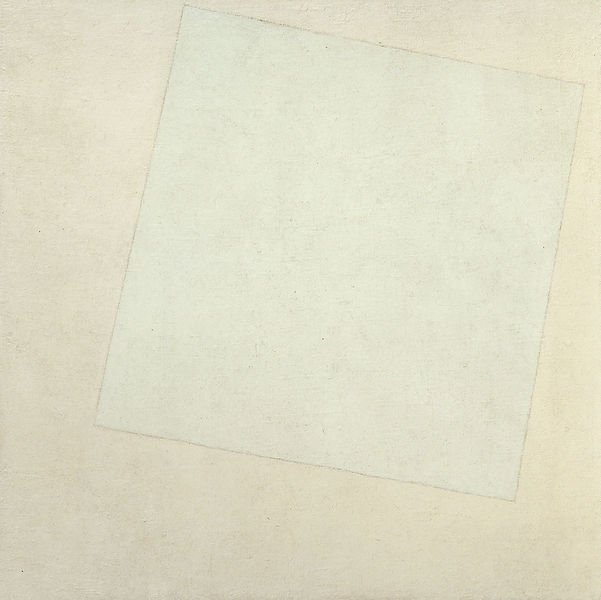
Titel: Suprematistische Komposition: White on White
Künstler: Kazimir Malevich
Institution: New York, Museum of Modern Art
Schlagwörter: weiß, skizze, tisch, zeichnung, beige, papier, liegen, russland, abstrakt, modern, grafik, monochrom, linien, farblos, langweilig, abstraktion, foto, minimalismus, oberfläche, druck, kunst, reduziert, reduktion, schräge, geometrie, quadrat, rechtwinklig, nichts, malewitsch, kusnt, weißer grund, malewitch, weißes quadrat, weißes quadrat auf weißem grund, aus der mitte geschoben, unifarben, 1920er jahre, rechtwinkling